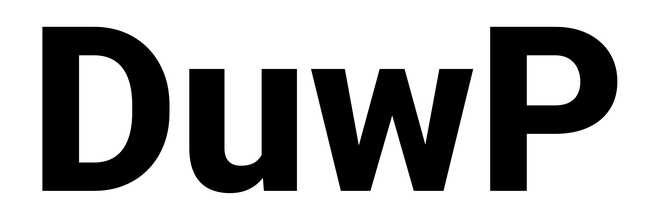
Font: Roboto_ExtraBold